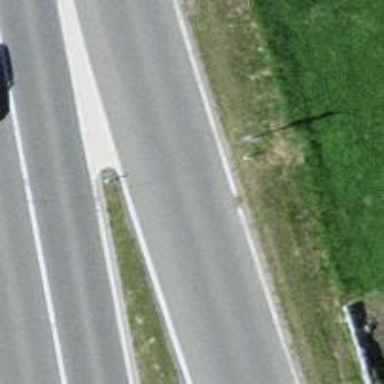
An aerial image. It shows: Asphalt trunk_link highway with motorroad access.